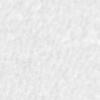
Label: no_change